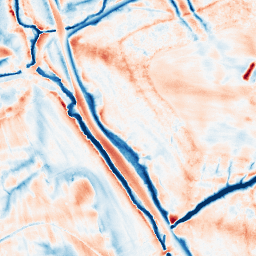
Category: edge_preserving
Decomposition family: guided
Decomposition parameters: radius: 8
eps: 0.001
Upsampling method: cubic_catmull_rom
Upsampling parameters: scale: 8
Upsampling scale: 8